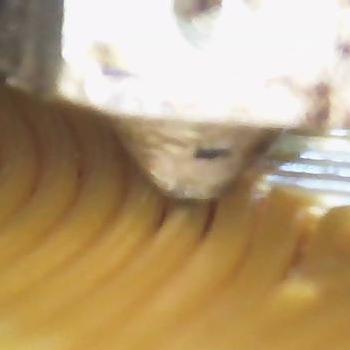
Flow rate: 48%